RGB frame:
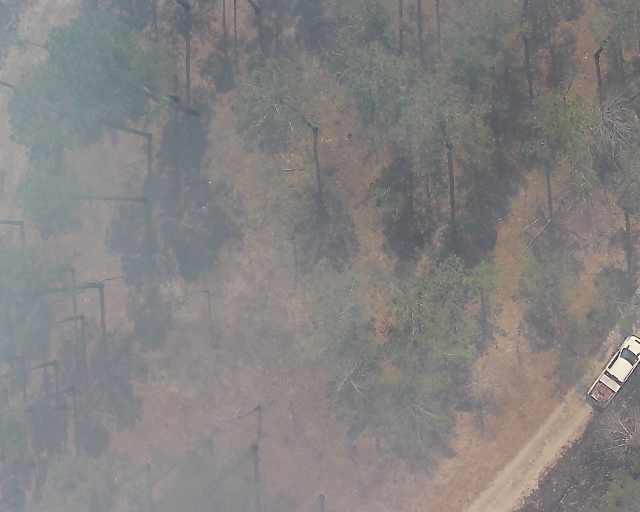
Thermal frame:
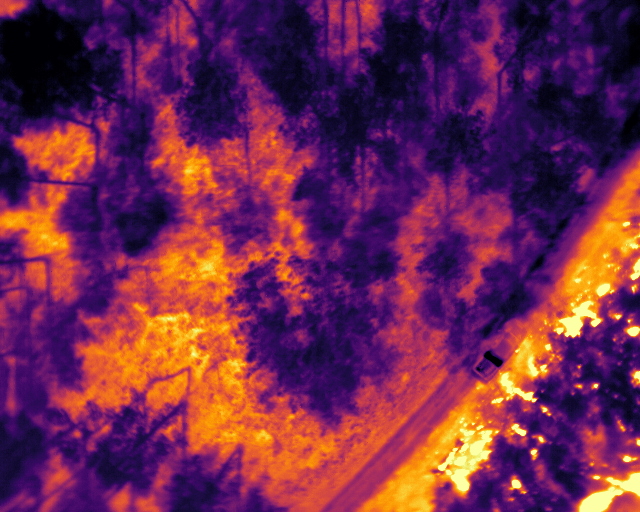
Captured: 2026-02-27 02:41:07
Pixels at or above 80 °C: 1226 (fraction of frame: 0.003741)